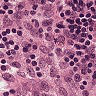
Metastatic tissue present: no